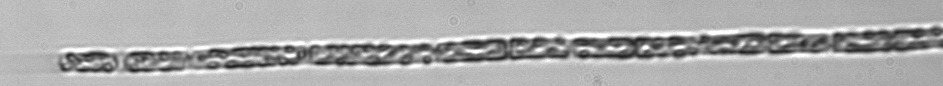
Label: Dactyliosolen_fragilissimus